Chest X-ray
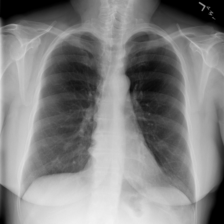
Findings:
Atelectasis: negative
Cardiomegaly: negative
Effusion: negative
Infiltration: negative
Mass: negative
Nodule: negative
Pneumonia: negative
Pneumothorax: negative
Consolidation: negative
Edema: negative
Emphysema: negative
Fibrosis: negative
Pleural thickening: negative
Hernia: negative